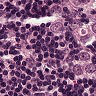
Metastatic tissue present: yes